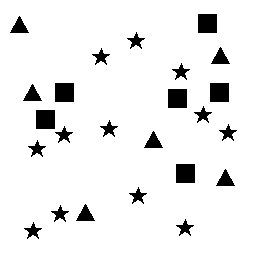
Squares: 6
Triangles: 6
Stars: 12
Total shapes: 24